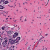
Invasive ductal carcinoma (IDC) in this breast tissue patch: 0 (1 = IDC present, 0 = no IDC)